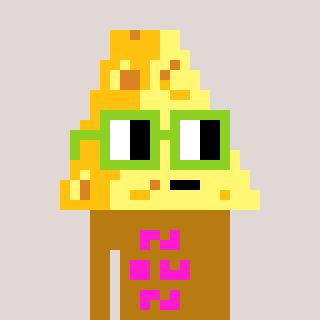
a pixel art character with square light green glasses, a cheese-shaped head and a gold-colored body on a warm background